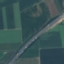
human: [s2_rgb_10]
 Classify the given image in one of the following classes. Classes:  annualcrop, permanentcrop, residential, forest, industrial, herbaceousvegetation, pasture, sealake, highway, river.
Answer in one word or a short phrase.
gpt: Highway